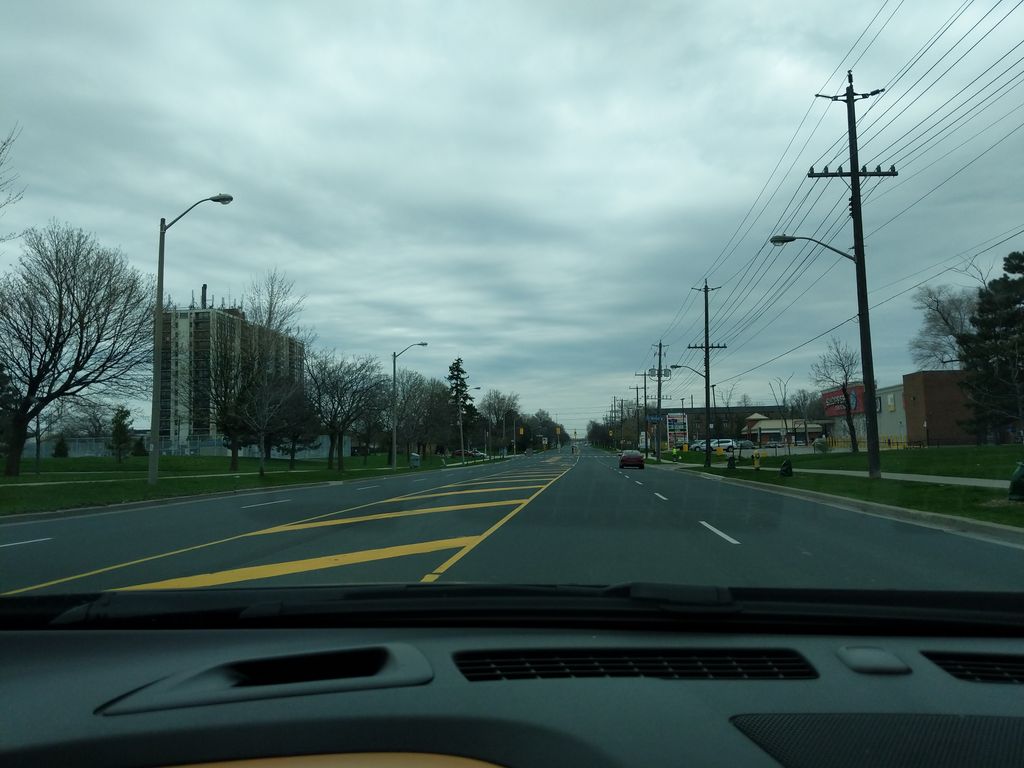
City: toronto